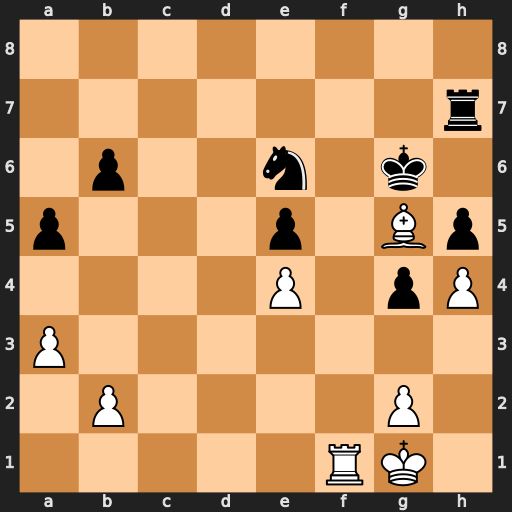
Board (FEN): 8/7r/1p2n1k1/p3p1Bp/4P1pP/P7/1P4P1/5RK1
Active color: w
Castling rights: -
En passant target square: -
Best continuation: Rf6+ Kg7 Rxe6